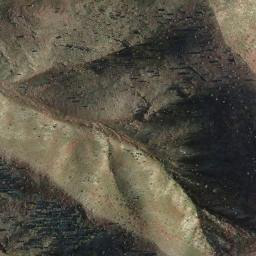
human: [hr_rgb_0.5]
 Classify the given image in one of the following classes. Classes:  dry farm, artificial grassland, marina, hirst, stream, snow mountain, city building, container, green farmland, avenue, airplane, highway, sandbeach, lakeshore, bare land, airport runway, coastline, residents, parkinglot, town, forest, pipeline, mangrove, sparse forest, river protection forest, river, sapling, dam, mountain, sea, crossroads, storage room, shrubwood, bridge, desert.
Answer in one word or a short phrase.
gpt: mountain